Field crop: maize
Growth stage: 2
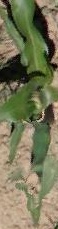
Species: maize